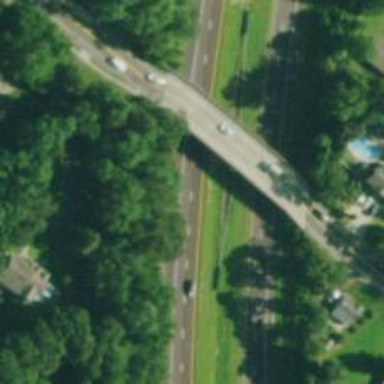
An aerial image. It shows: Urban freeway or expressway.